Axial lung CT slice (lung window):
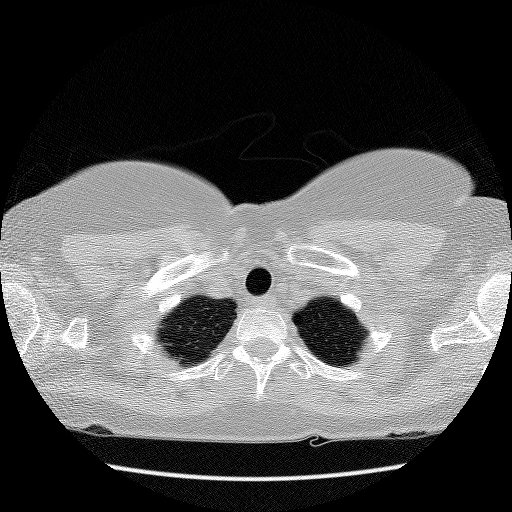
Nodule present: no